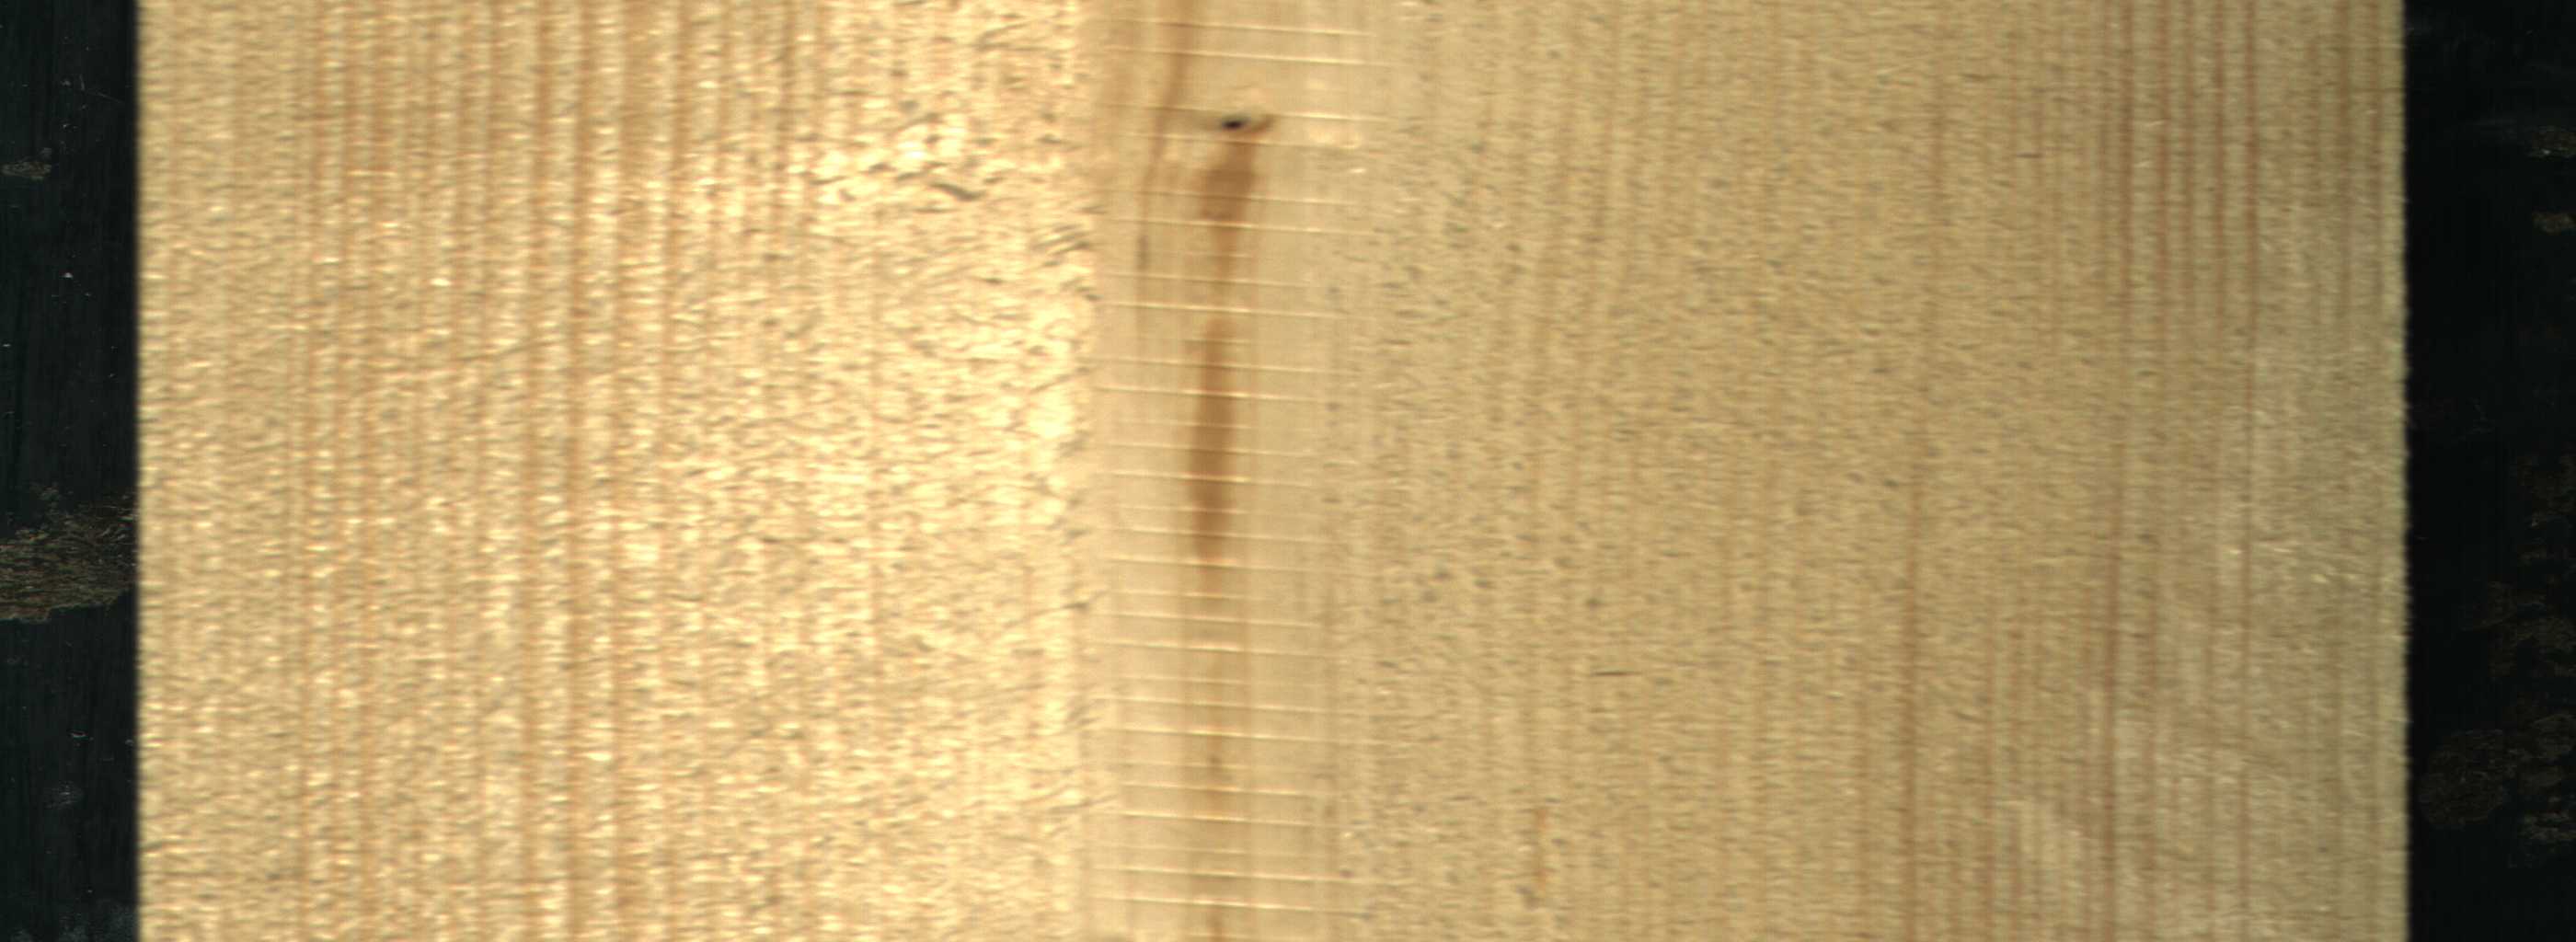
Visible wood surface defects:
Quartzity